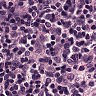
Metastatic tissue present: no